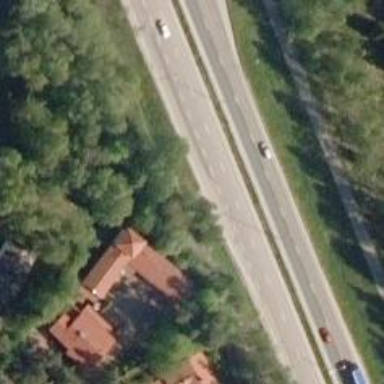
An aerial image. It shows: Asphalt trunk highway.